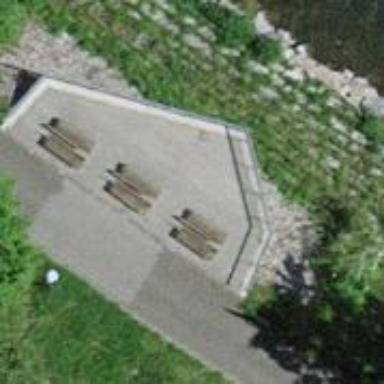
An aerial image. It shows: Brown bench.